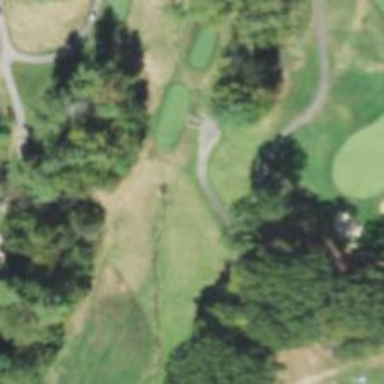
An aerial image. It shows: Path for both roads and golfers.